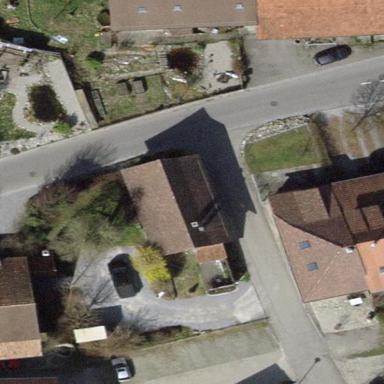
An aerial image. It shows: Detached building with gabled tile roof.